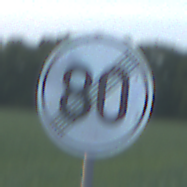
Verkehrszeichen: EndeGeschwindigkeit80
Umgebung: Outdoor, Nature
Tageszeit: SunriseSunset
Wetter: PartlyCloudy
Licht: Natural
Jahreszeit: NotSpecified
Kontrast: MediumContrast